Question: Here's my situation; our Unity project started without a Unity ready .gitignore file and the lead made a couple of initial commits before I cloned the repo. I fired up Unity and noticed it changed a bunch of meta files and other stuff with my own directories etc.
The lead added a Unity setup .gitignore that looks like this:
'''
# =============== #
# Unity generated #
# =============== #
UnityProject/Temp/
UnityProject/Obj/
UnityProject/UnityGenerated/
UnityProject/Library/
# ===================================== #
# Visual Studio / MonoDevelop generated #
# ===================================== #
ExportedObj/
*.svd
*.userprefs
*.csproj
*.pidb
*.suo
*.sln
*.user
*.unityproj
*.booproj
# ============ #
# OS generated #
# ============ #
.DS_Store
.DS_Store?
._*
.Spotlight-V100
.Trashes
Icon?
ehthumbs.db
Thumbs.db
UnityProject/<project name>_0_0_0_1_Data/Managed/Assembly-CSharp.dll
UnityProject/<project name>_0_0_0_1_Data/Managed/UnityEngine.dll
UnityProject/<project name>_0_0_0_1.exe
UnityProject/<project name>_0_0_0_1_Data/Mono/etc/mono/browscap.ini
UnityProject/<project name>_0_0_0_1_Data/Mono/etc/mono/2.0/machine.config
'''
After syncing that commit, it seems to have had no effect on my local copy whatsoever. I've deleted my copy and re-cloned it and still, no results.
Here's a gif showing my frustration:

(Recorded just now, latest version of GitHub for windows)
Now, have I missed something here? I've looked over the documentation covering .gitignore files but I'm no closer to figuring out why this is happening and what I need to do to make my local copy ignore the files I specify.
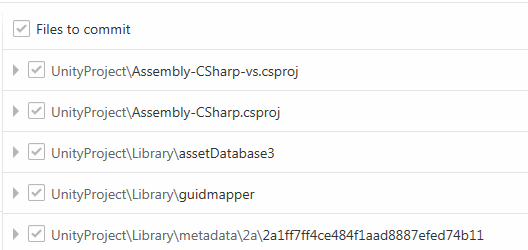
Answer: You need to actually remove the files now that they are added to your repository.
Use 'git rm --cached path/to/ignored.file' to remove it from the repository but still keep it in your folder.